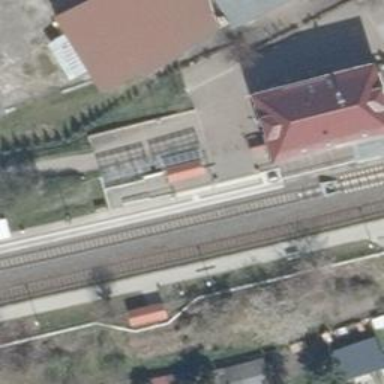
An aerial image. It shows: Close-up of railway platform edge.